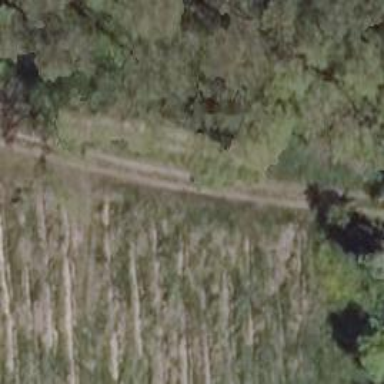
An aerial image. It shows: Track road with grade4 tracktype.